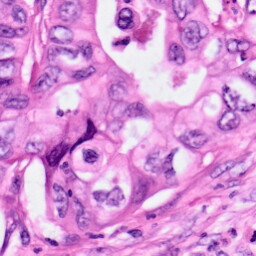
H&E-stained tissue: Pancreatic